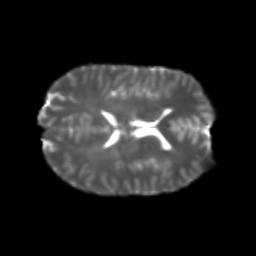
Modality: T2w
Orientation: axial
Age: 22
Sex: male
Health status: healthy
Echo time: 0.074 s